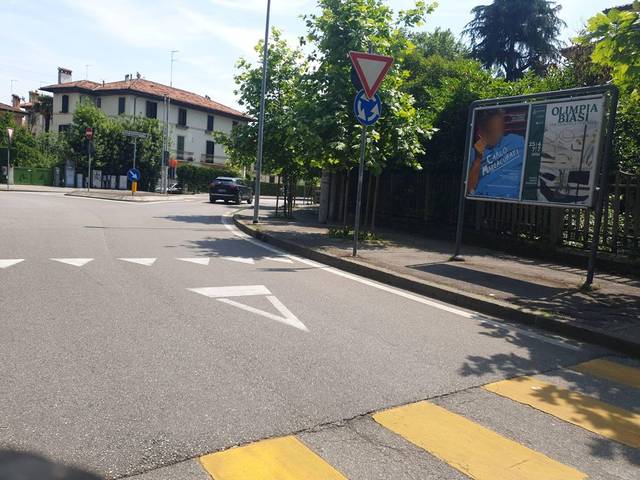
Region: Italy
Coordinates: 45.393, 11.878